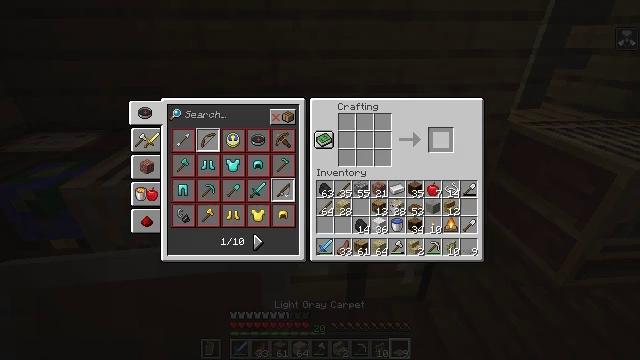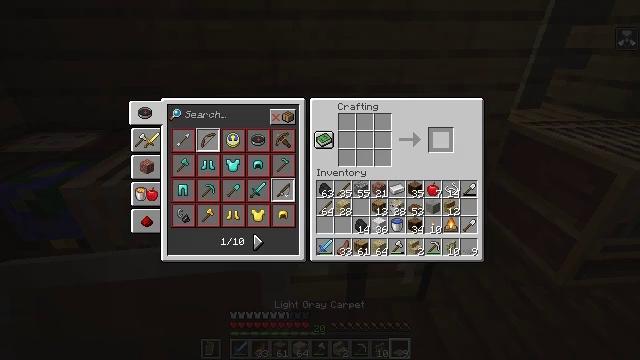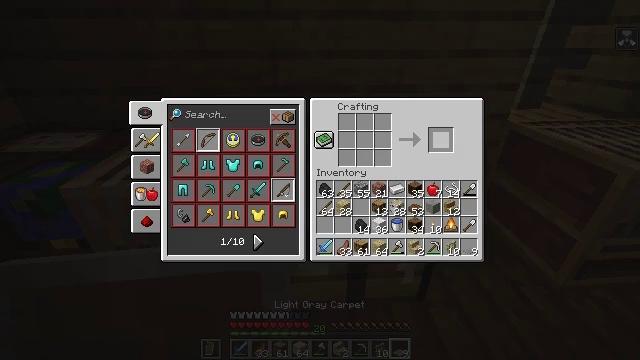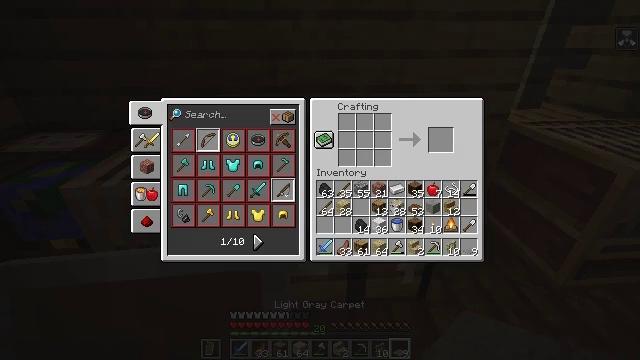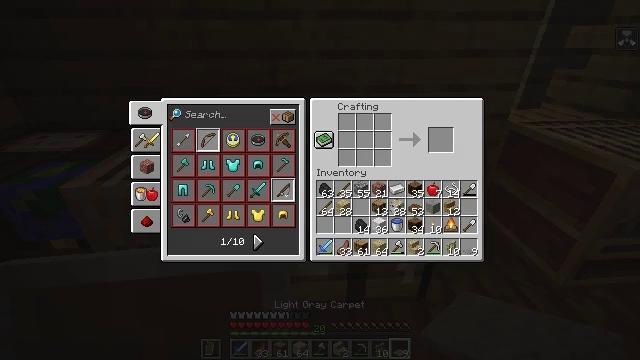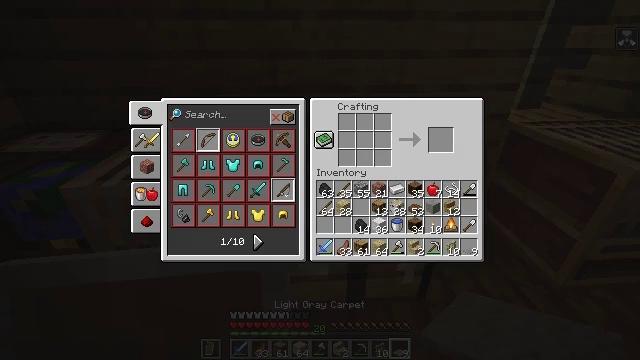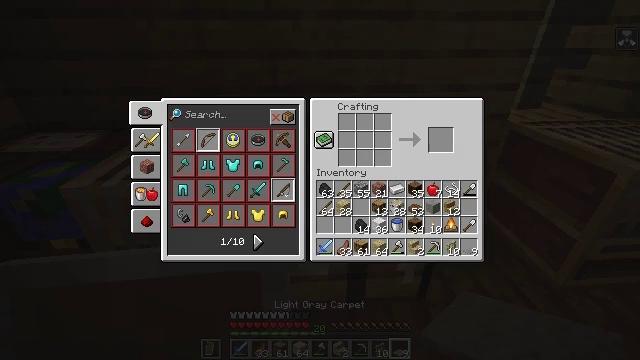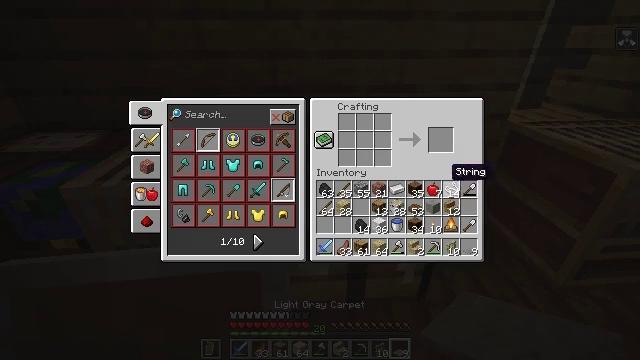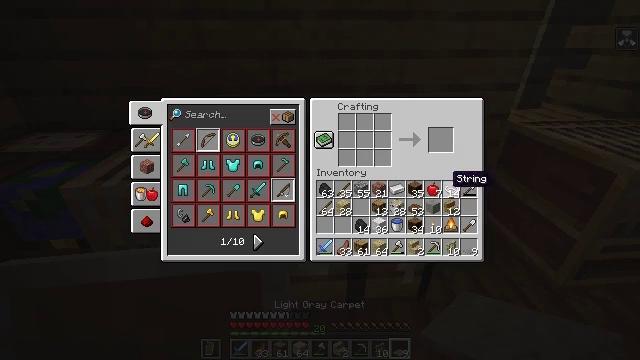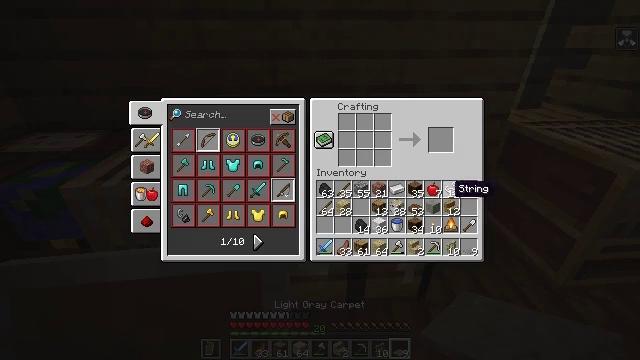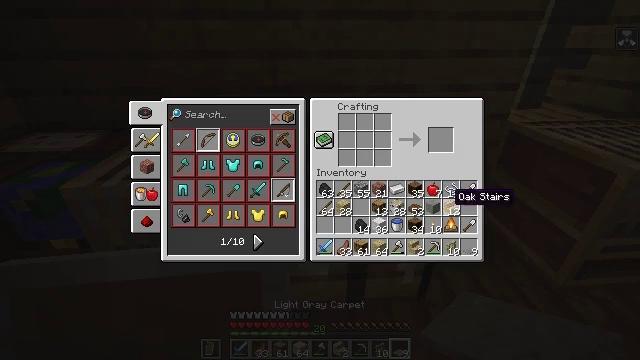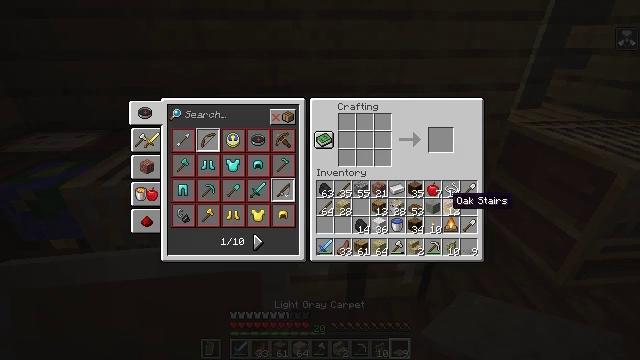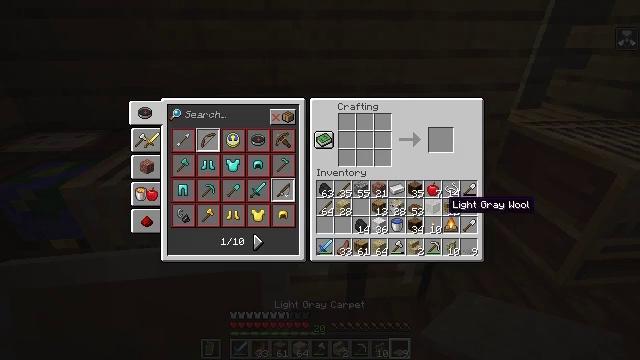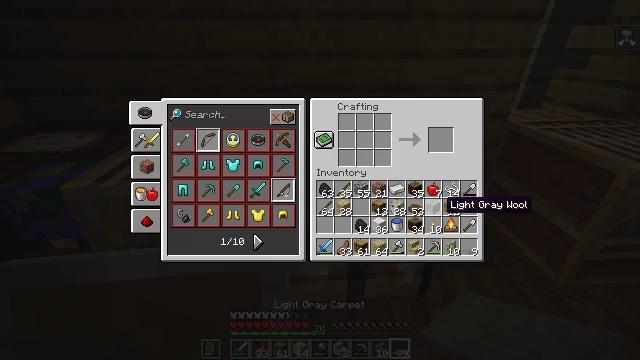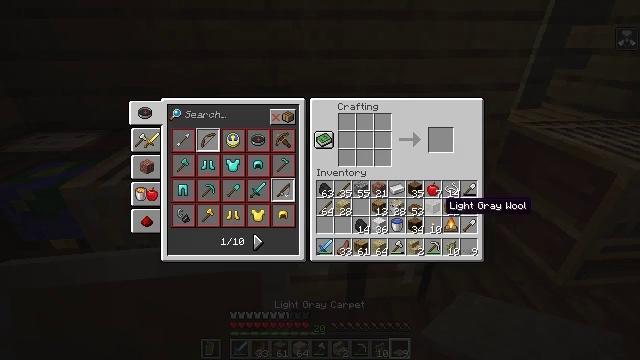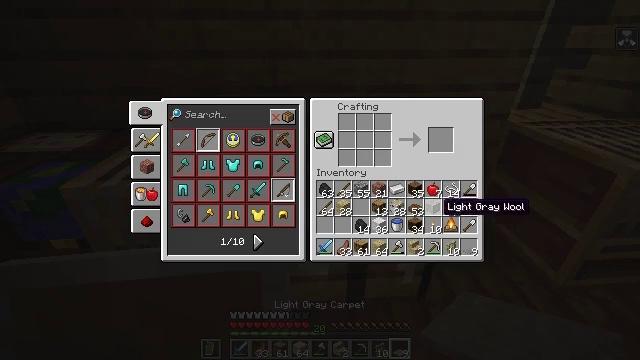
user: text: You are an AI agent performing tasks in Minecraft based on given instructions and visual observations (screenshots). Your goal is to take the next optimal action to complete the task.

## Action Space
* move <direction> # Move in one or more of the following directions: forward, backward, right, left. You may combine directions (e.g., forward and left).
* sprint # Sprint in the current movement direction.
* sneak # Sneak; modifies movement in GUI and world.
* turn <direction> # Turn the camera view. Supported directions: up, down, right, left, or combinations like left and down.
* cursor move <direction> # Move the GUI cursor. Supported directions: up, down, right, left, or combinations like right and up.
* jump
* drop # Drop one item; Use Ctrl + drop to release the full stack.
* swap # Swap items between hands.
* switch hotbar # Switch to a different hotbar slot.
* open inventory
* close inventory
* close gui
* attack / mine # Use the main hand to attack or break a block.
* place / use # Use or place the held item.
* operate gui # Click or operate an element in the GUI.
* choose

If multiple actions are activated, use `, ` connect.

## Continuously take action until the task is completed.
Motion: motion action
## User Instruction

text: Create a white carpet using wool.
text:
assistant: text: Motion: sneak, open gui
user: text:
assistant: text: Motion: sneak
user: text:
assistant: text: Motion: sneak, cursor move down
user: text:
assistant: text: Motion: cursor move down
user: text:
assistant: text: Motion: no_op
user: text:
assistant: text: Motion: no_op
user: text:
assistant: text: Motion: no_op
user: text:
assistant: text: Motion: cursor move down
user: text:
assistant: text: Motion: cursor move down
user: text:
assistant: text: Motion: cursor move down
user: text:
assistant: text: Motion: no_op
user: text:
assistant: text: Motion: no_op
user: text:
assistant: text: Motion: no_op
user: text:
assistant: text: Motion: no_op
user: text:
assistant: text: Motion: no_op
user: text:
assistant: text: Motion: no_op
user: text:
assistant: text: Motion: no_op
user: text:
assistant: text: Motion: no_op
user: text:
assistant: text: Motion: no_op
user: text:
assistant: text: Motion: no_op
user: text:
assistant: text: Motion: cursor move left
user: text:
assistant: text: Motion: no_op
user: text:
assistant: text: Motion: cursor move left
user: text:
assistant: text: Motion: no_op
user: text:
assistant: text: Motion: no_op
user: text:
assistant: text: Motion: no_op
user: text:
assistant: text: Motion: no_op
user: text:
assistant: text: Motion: no_op
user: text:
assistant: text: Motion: no_op
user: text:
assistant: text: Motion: no_op